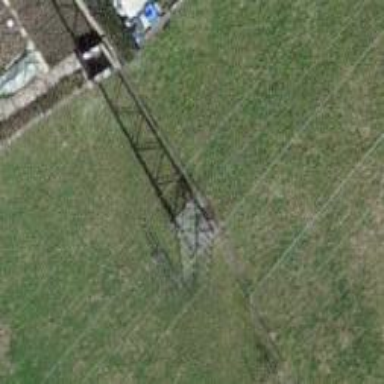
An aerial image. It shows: Power tower.